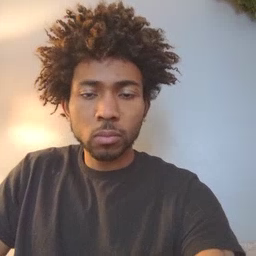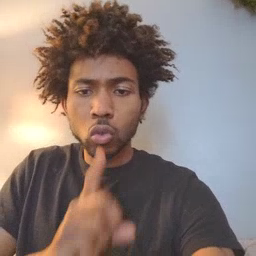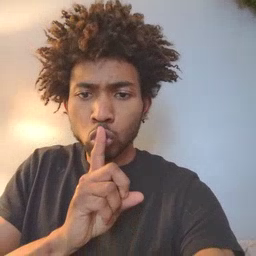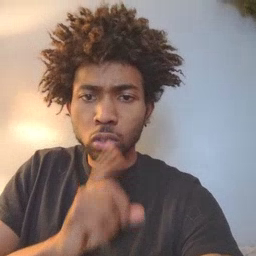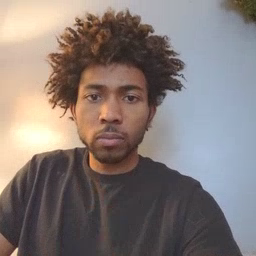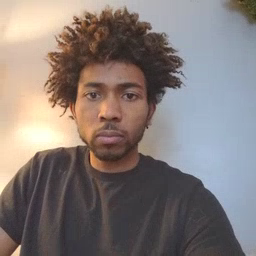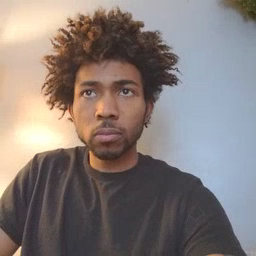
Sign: shhh